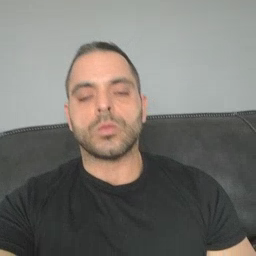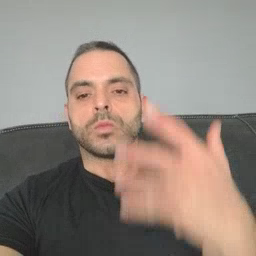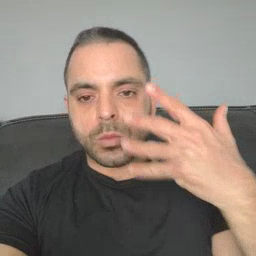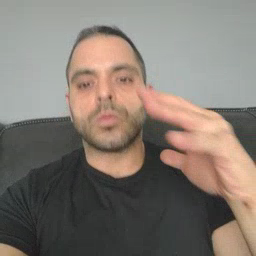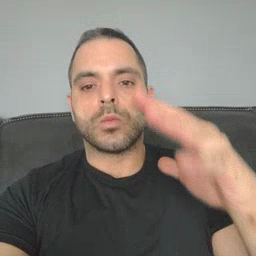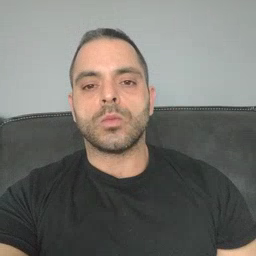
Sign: finish